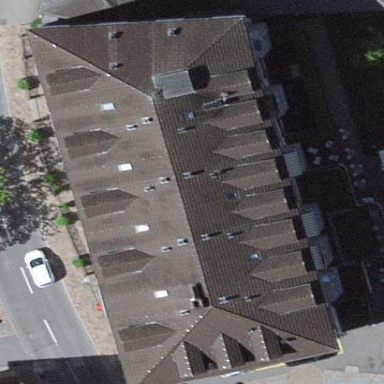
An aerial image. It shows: Hotel building.